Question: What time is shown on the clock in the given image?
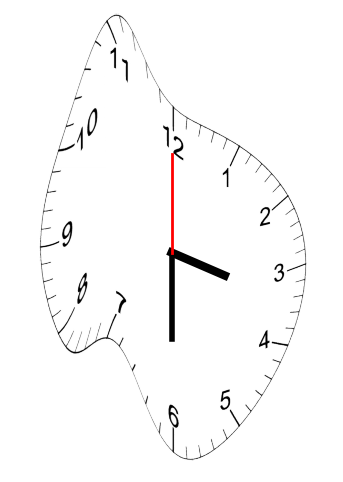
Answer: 03:30:00